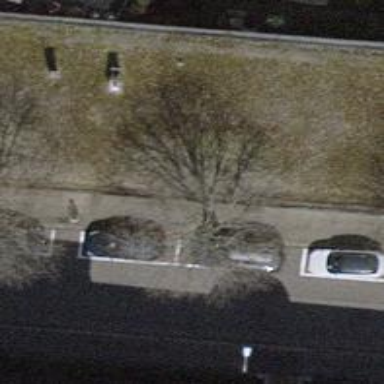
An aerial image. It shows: Tree-lined avenue.